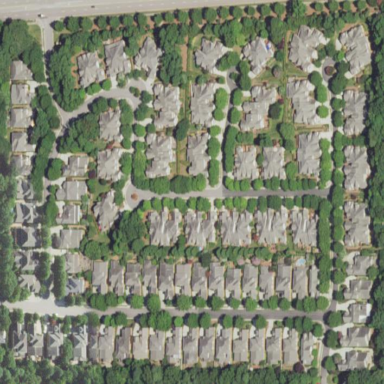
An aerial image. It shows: Residential area within neighborhood.